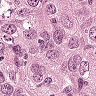
Metastatic tissue present: yes